Question: In my view I have a kendo dropdownlist. I've implement jQuery validation inserting these scripts in the view:
'''
<script src="@Url.Content("~/Scripts/jquery.validate.min.js")" type="text/javascript"></script>
<script src="@Url.Content("~/Scripts/jquery.validate.unobtrusive.min.js")" type="text/javascript"></script>
'''
I've set the property as Required in the entity and all I need to perform the validation.
Model:
'''
[Required(ErrorMessage = "Campo Tipo de Llenado es necesario")]
public int TipoLlenado { get; set; }
'''
View:
'''
@(Html.Kendo()
.DropDownListFor(model => model.pedidoGranelAutoEs.TipoLlenado)
.BindTo(new SelectList(cmbTipoLlenado.Select(s => new { Key = s.IdDatoMaestro, Value = s.ValorPortal }), "Key", "Value"))
.Events(events =>
{
events.Select("selectTipoLlenado");
})
.OptionLabel(Idioma.Shared.Pedidos_SeleccioneOpcion)
)
@Html.ValidationMessageFor(model => model.pedidoGranelAutoEs.TipoLlenado)
'''
The thing is that if I inspect the web with Chrome and remove the "display:none" style from the input generated by the kendo DropDownList (using Razor), and then press the Submit button the validation works fine.

I've tried the following solutions without result:
'''
$(document).ready(function () {
$('#formu').validate({
ignore: []
});
}
'''
OR
'''
$(document).ready(function () {
$('#formu').validate({
ignore: ':hidden'
});
}
'''
OR
'''
$.validator.setDefaults({ ignore: []});
'''
OR
'''
$.validator.setDefaults({ ignore: ':hidden' });
'''
Any advise??
Thanks in advance!!
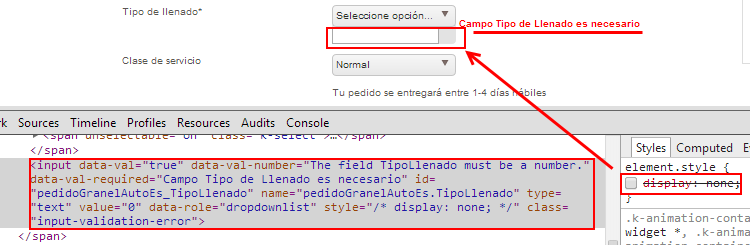
Answer: I've found the mistake.
It was that I have to write the line:
'''
$.validator.setDefaults({
ignore: []
});
'''
outside of '$(document).ready(function () {...}'